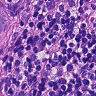
Metastatic tissue present: yes